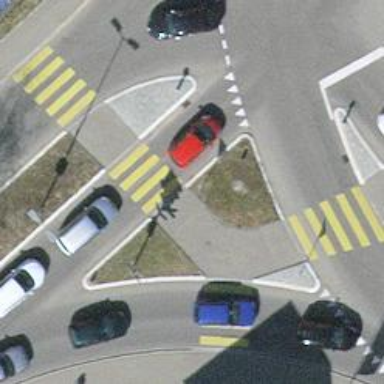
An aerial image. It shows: Zebra crossing with pedestrian island.